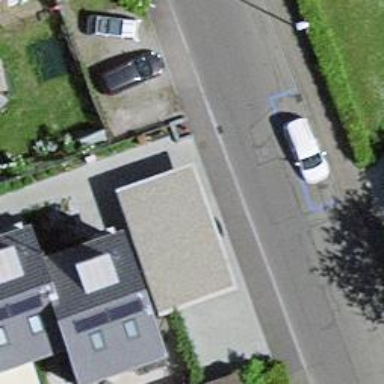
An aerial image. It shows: Carport building.